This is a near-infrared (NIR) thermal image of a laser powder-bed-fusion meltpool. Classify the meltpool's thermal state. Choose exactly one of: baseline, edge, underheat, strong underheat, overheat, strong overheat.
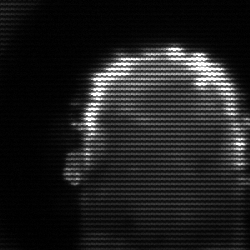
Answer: baseline